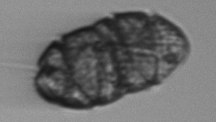
Label: Margalefidinium